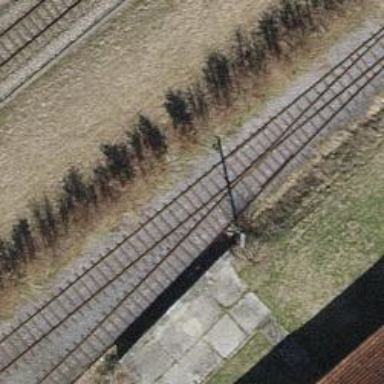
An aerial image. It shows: Catenary mast for power lines.